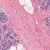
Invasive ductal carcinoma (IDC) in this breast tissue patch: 0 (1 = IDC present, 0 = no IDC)